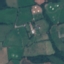
Land use / land cover class: Pasture